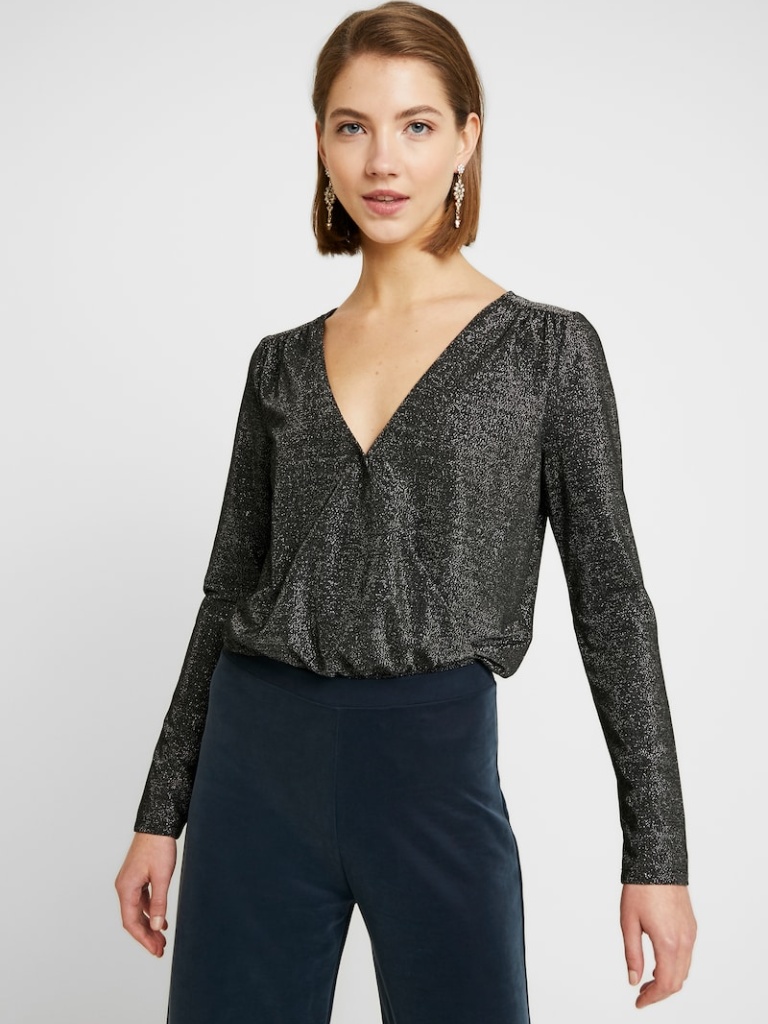
knit tight a long-sleeved with the sleeves down hip length Fully Tucked in v-neck bodysuit